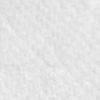
Label: no_change